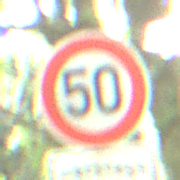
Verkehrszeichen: Geschwindigkeit50
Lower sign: ZeitangabenMitBeschraenkungAufWochentage7
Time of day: Midday
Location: Outdoor (Nature)
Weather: Clear
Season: NotSpecified
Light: Natural